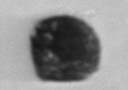
Label: Scrippsiella